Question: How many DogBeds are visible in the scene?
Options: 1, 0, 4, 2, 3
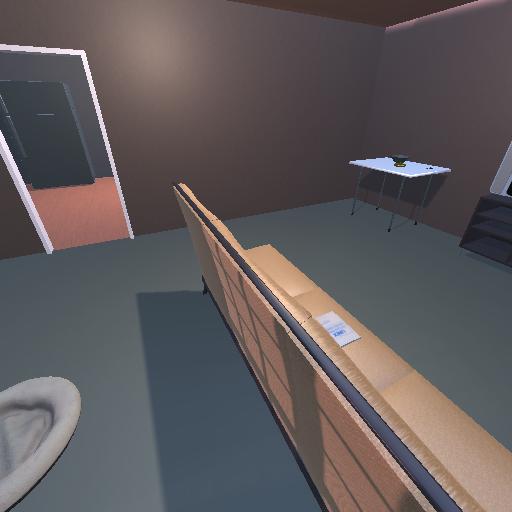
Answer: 1